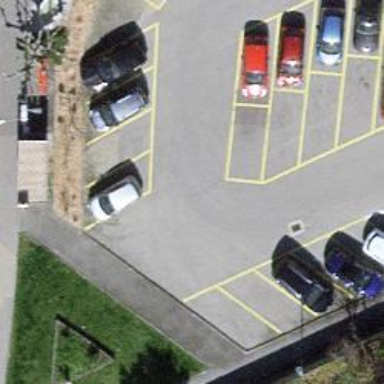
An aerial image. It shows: Parking aisle designated as service road.